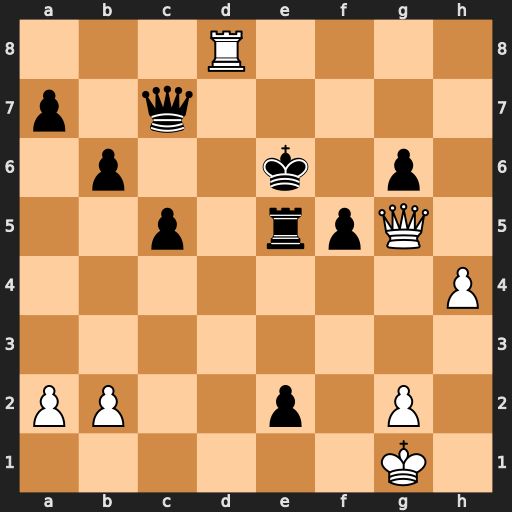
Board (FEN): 3R4/p1q5/1p2k1p1/2p1rpQ1/7P/8/PP2p1P1/6K1
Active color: w
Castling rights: -
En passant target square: -
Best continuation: Qxg6+ Ke7 Re8+ Kd7 Qf7+ Kc6 Qxc7+ Kxc7 Rxe5